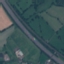
Land use / land cover: Highway